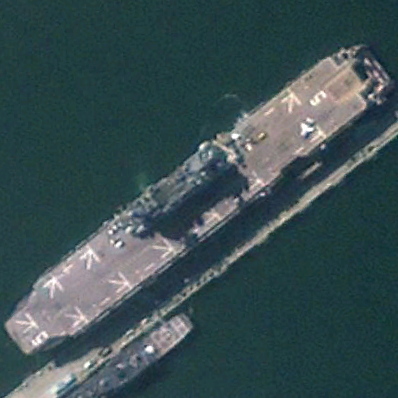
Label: assault